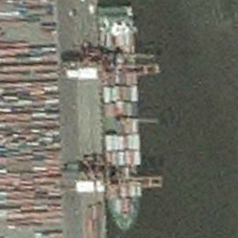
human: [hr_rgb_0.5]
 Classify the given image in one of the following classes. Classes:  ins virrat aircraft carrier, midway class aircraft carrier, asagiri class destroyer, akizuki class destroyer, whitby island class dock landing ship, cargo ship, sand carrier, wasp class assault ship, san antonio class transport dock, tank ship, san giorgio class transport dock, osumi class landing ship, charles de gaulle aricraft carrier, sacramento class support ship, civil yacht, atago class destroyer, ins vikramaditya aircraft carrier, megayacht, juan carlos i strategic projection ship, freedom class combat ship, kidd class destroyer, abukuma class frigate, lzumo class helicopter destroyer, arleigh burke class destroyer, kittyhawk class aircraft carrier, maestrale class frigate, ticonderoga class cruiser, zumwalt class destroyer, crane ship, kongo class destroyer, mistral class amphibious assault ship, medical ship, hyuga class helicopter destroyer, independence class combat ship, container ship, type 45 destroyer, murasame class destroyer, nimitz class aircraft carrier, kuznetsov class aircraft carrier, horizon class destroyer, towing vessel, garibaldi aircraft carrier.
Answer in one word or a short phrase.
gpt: Container ship